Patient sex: M
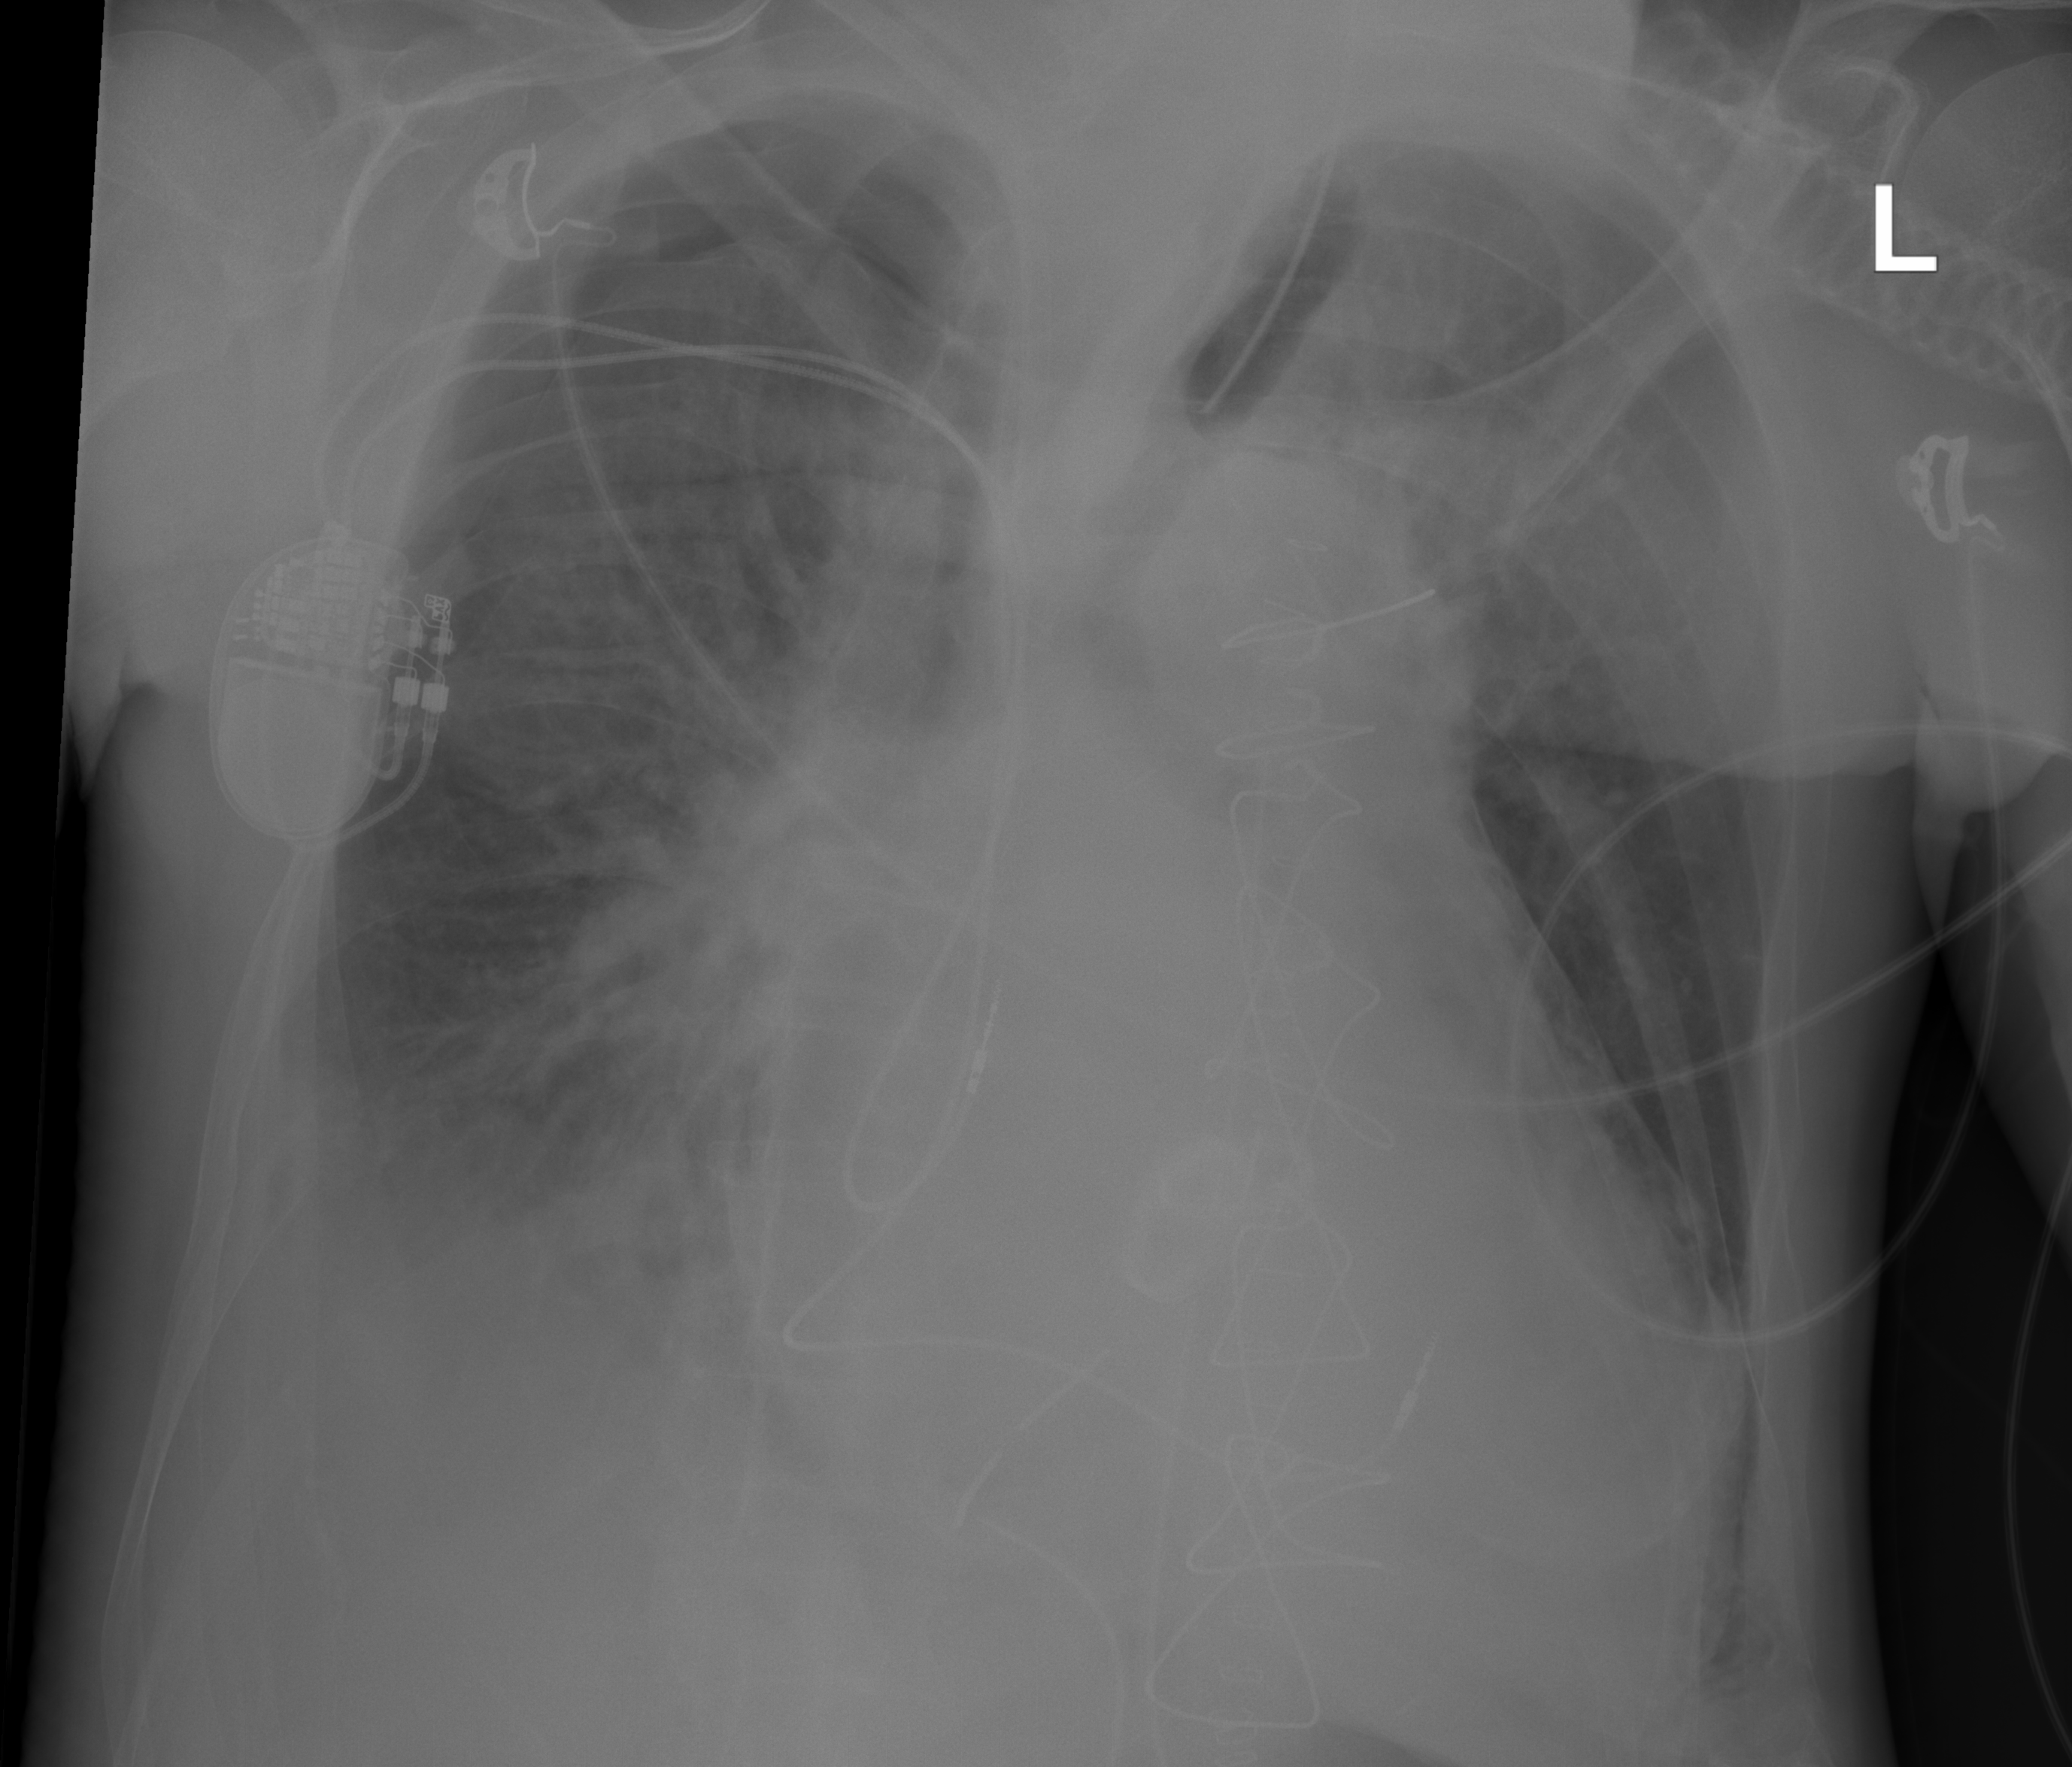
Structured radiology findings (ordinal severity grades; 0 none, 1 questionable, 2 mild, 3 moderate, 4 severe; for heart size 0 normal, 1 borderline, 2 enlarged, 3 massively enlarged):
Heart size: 2
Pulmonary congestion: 2
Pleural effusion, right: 2
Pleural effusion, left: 1
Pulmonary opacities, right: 3
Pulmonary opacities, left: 2
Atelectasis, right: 1
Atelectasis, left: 1